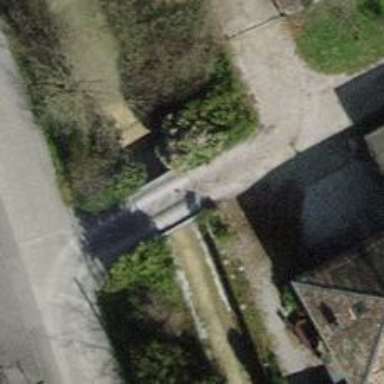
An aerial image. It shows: Track road crossing bridge. The track road has grade 1 track type and is used for agricultural purposes.